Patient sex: M
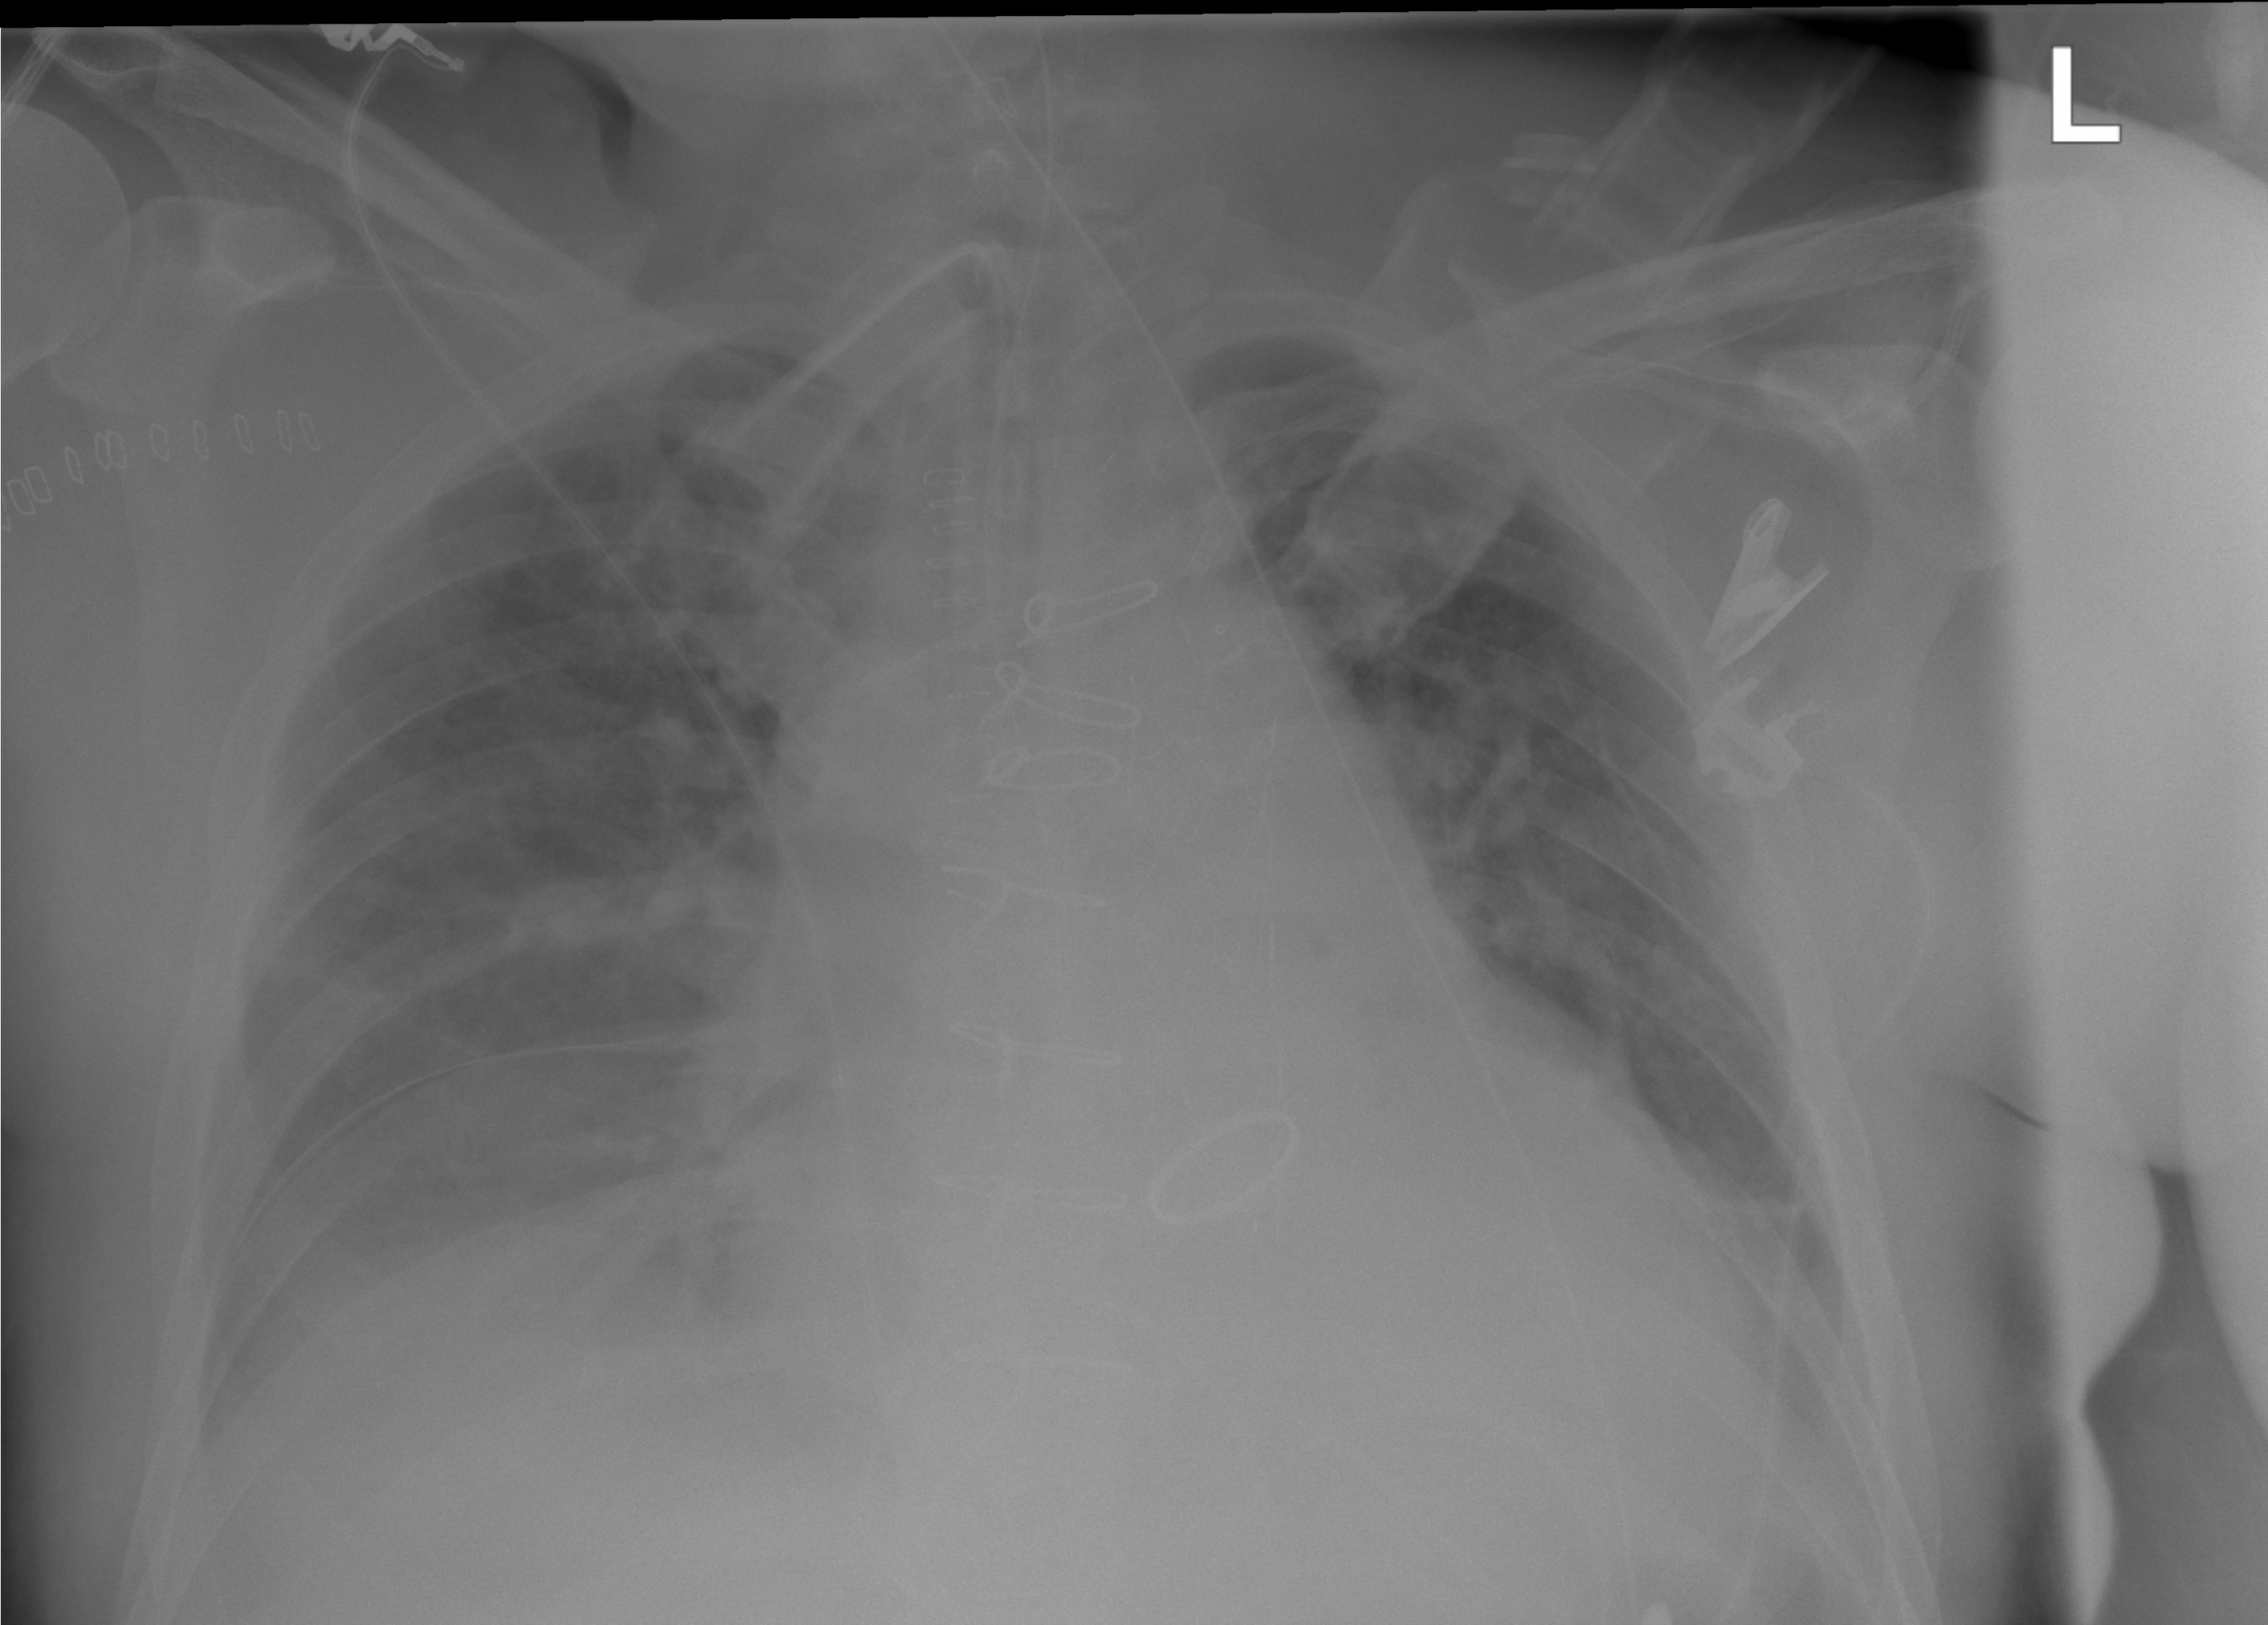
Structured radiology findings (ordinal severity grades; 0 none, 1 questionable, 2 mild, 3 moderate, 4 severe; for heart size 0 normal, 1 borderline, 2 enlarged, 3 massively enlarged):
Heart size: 1
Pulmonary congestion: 3
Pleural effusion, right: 2
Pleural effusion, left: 0
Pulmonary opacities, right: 1
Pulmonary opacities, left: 1
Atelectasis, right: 2
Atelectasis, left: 0